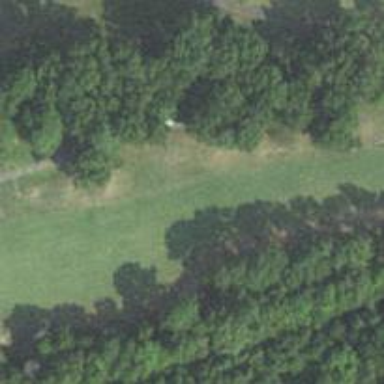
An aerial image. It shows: View of golf hole.